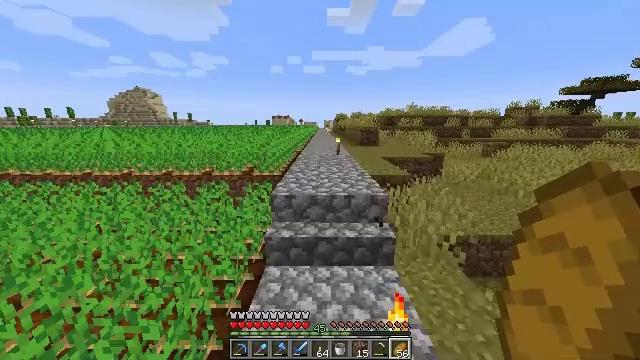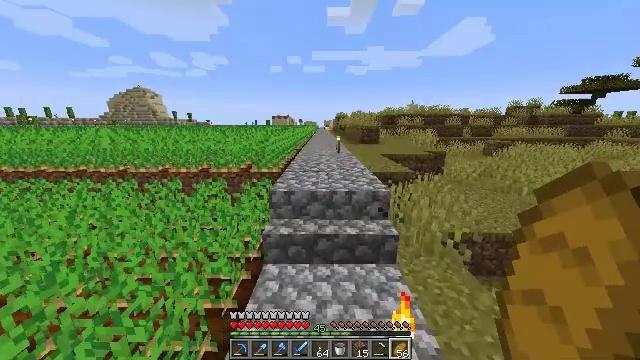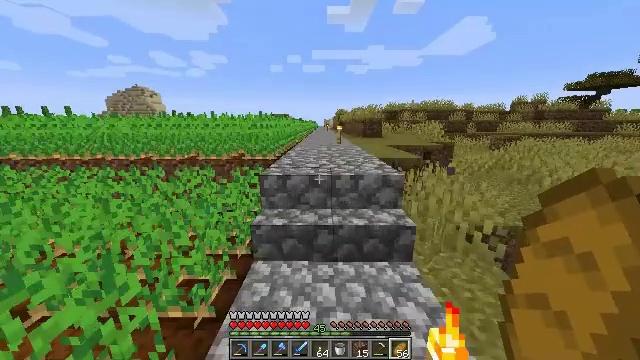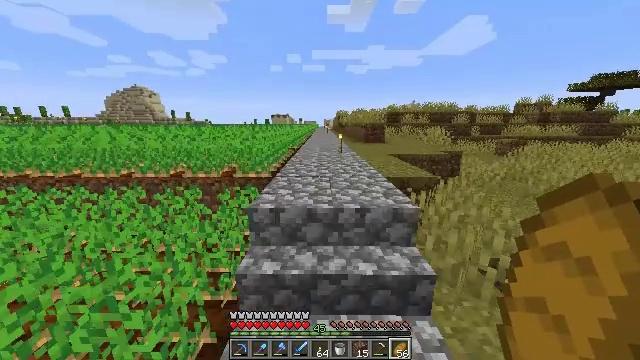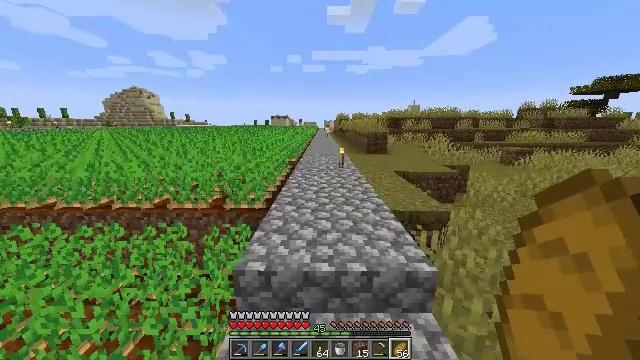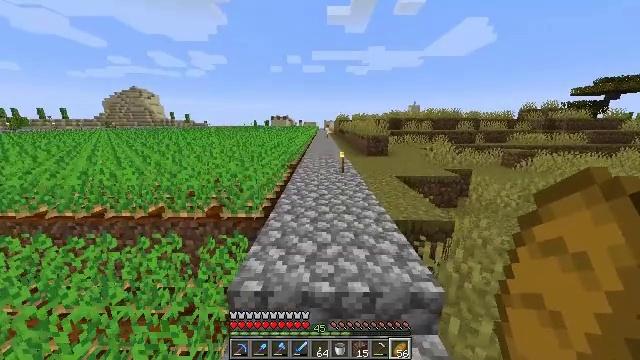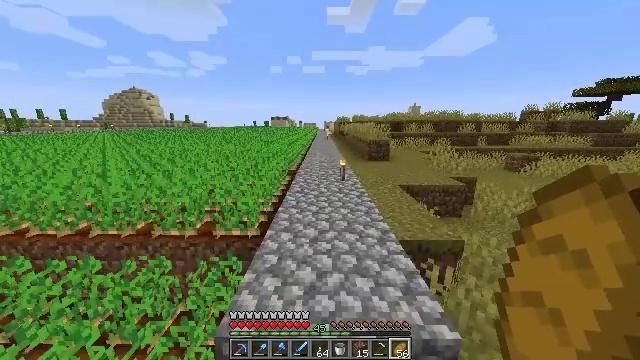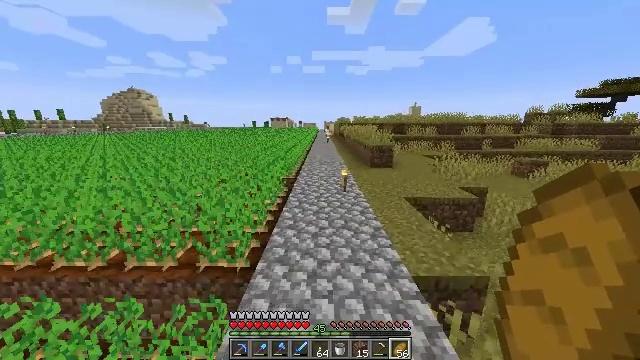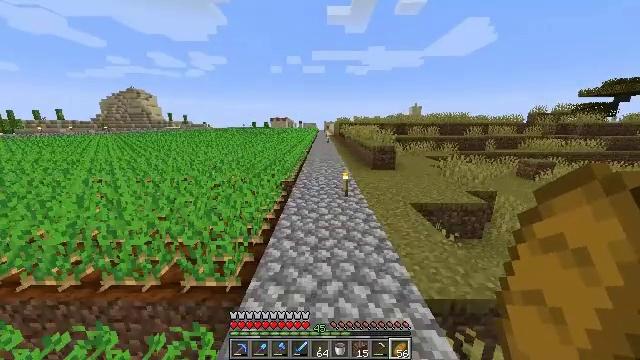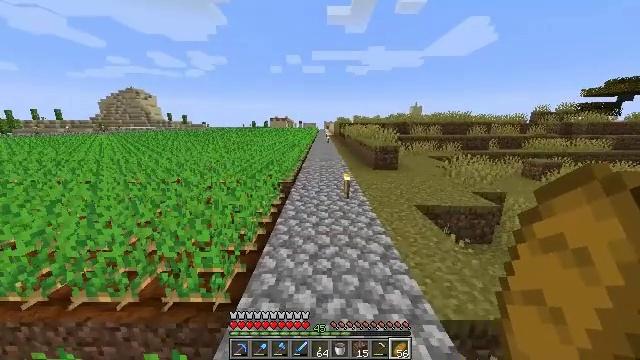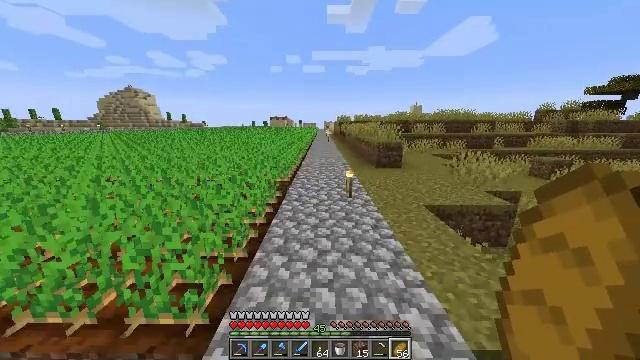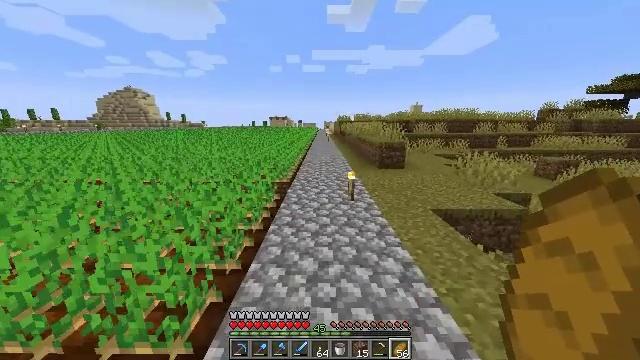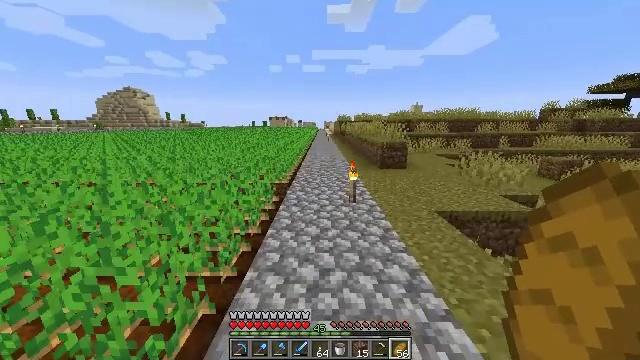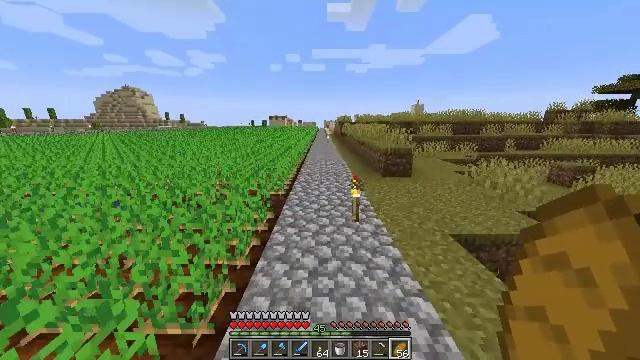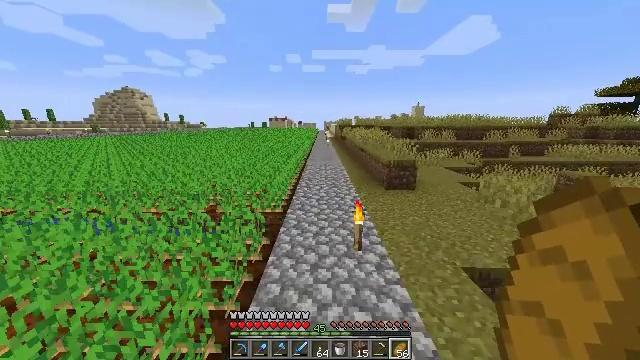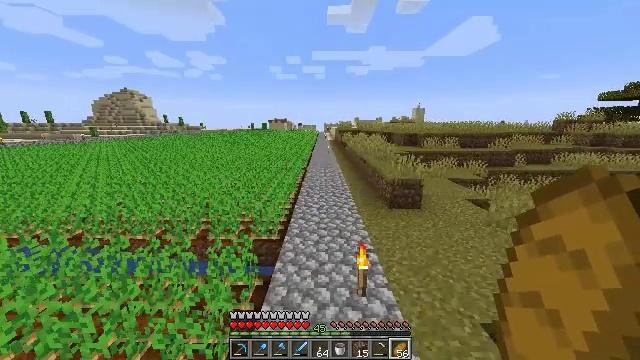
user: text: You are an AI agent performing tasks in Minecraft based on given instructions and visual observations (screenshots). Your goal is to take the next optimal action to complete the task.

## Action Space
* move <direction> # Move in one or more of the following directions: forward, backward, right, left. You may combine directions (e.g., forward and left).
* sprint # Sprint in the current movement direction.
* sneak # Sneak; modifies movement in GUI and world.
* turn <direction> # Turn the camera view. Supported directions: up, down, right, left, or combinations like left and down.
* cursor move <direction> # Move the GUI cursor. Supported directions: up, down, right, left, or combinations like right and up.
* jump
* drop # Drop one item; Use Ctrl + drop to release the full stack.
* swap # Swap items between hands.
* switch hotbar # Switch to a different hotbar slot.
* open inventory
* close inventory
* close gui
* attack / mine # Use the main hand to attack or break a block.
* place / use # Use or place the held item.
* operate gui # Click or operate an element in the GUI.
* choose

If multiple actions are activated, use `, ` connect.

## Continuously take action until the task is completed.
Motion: motion action
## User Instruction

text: Attack the lime bed to recycle it.
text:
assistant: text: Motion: move forward, sprint, jump
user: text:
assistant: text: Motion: move forward, sprint, jump
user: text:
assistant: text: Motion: move forward, sprint, jump
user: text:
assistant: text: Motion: move forward, sprint, jump
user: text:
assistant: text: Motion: move forward, sprint, jump
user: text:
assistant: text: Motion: move forward, sprint, jump
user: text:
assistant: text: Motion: move forward, sprint, jump
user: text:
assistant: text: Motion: move forward, sprint, jump
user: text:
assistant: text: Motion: move forward, sprint, jump
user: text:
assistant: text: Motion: move forward, sprint, jump
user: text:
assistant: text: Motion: move forward, sprint, jump
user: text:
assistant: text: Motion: move forward, sprint, jump
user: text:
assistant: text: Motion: move forward, sprint, jump
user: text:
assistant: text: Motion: move forward, sprint, jump
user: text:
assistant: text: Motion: move forward, sprint, jump
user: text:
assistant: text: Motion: move forward, sprint, jump
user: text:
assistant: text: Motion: move forward, sprint, jump
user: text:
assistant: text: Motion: move forward, sprint, jump
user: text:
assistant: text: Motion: move forward, sprint, jump
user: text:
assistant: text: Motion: move forward, sprint, jump
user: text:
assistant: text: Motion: move forward, sprint, jump
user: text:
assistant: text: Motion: move forward, sprint, jump
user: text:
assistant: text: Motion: move forward, sprint, jump
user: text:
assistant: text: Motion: move forward, sprint, jump
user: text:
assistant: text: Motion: move forward, sprint, jump
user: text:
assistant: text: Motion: move forward, sprint, jump
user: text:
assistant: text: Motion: move forward, sprint, jump
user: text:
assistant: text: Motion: move forward, sprint, jump
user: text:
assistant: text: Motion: move forward, sprint, jump
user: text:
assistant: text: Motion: move forward, sprint, jump